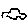
Label: car